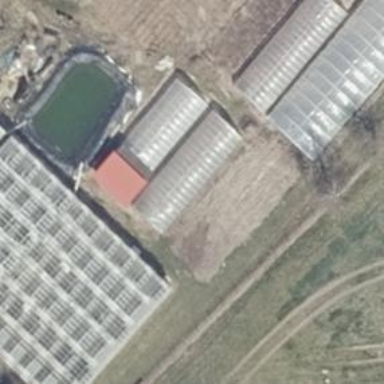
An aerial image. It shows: Greenhouse.